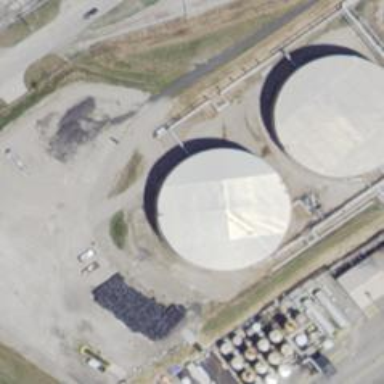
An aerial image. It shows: Storage tank building.